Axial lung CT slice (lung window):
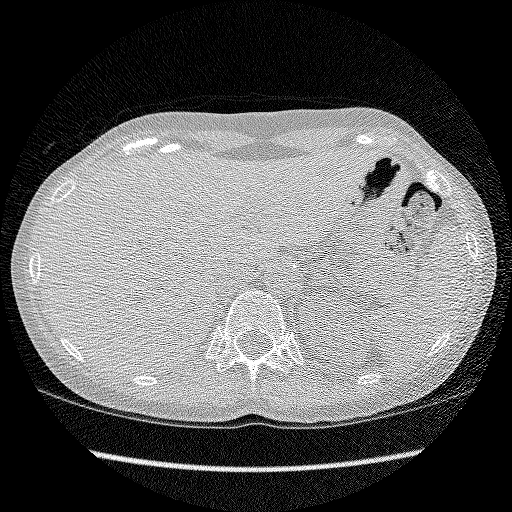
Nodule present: no